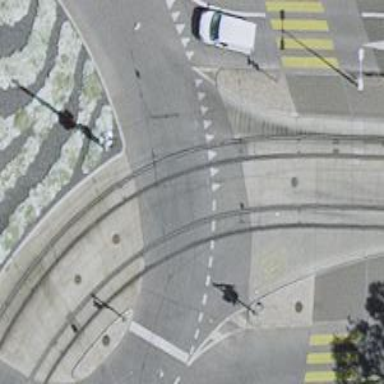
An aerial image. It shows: Tram level crossing on the railway.